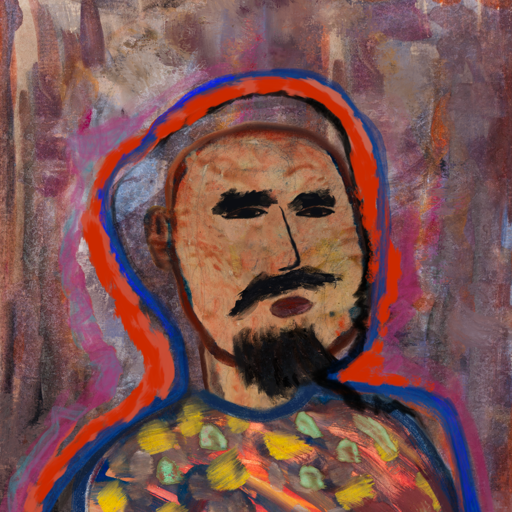
Background: Hypocrite, Head And Neck Side: Orphan, Face Side: Mosgoul, Bust: Mother_And_Son_Mother, Hair Side: Experience, Head Accessory: Blank, Second Necklace: Blank, Necklace: Blank, Baby: Blank